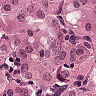
Metastatic tissue present: yes